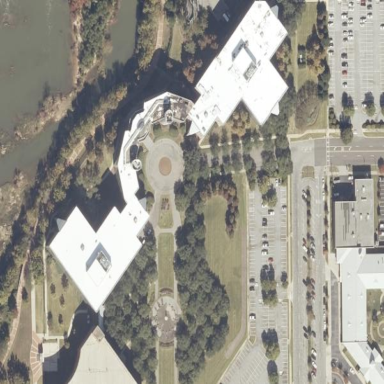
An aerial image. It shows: Building.